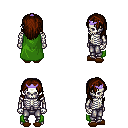
a pixel art fantasy rpg character, male body template, skeleton, green cape, metal pants, brown long hairstyle, purple tiara, brown slippers, four views (front, back, left, right), 2x2 character sprite sheet, small pixel art, hard edges, no anti-aliasing